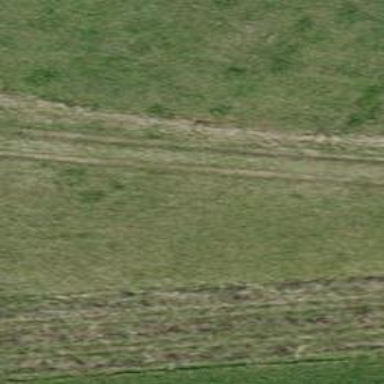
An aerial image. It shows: Track with very rough surface.